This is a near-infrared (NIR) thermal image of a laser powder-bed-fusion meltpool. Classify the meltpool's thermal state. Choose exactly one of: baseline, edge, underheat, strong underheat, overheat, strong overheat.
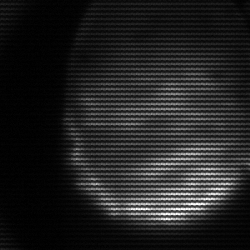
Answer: edge